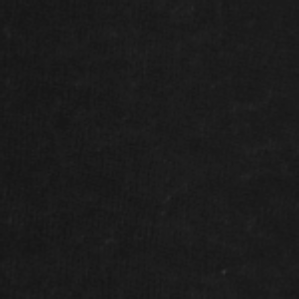
Label: frost